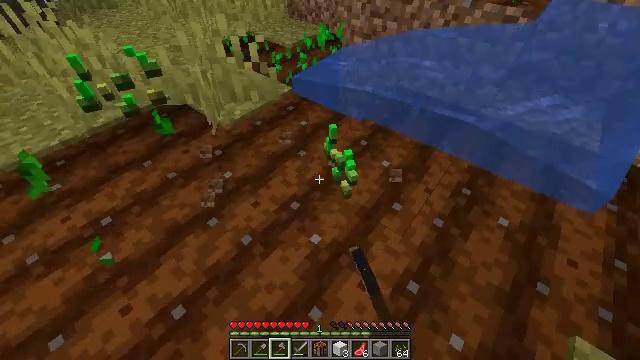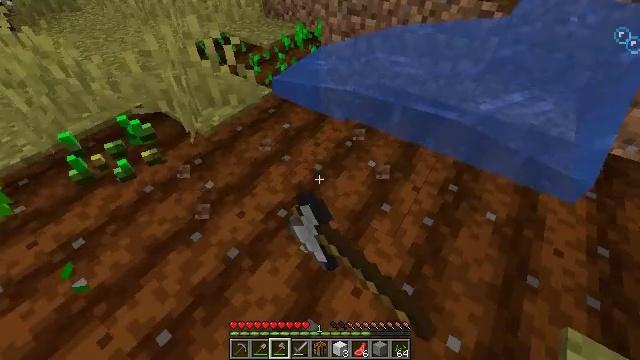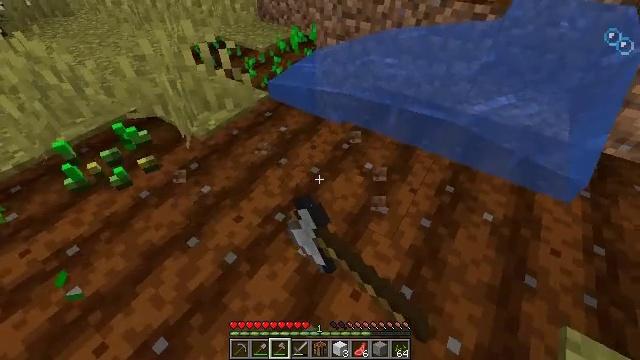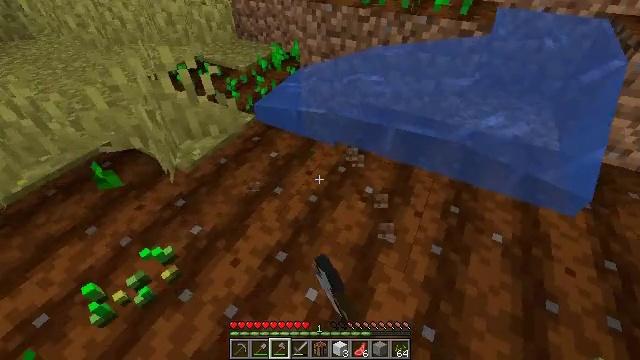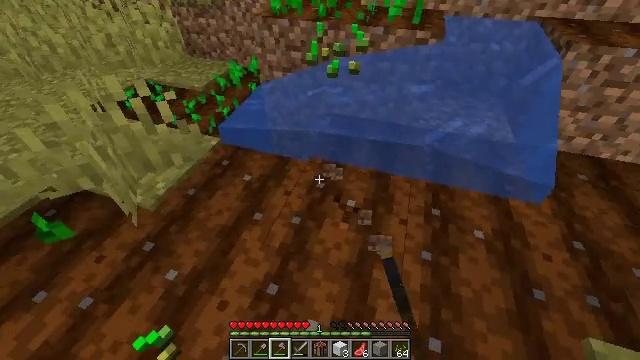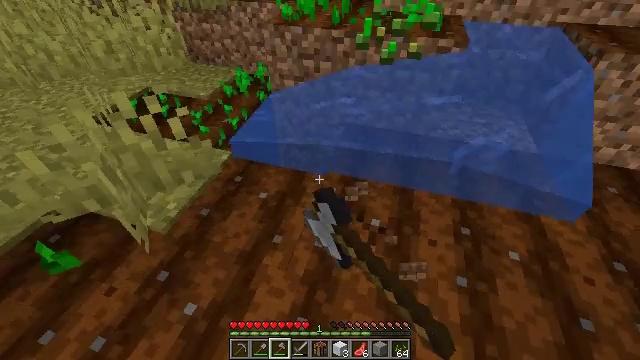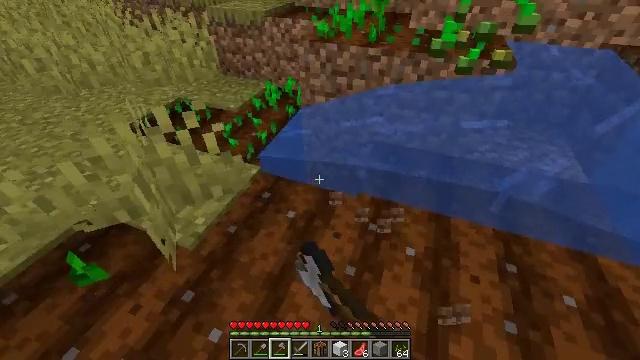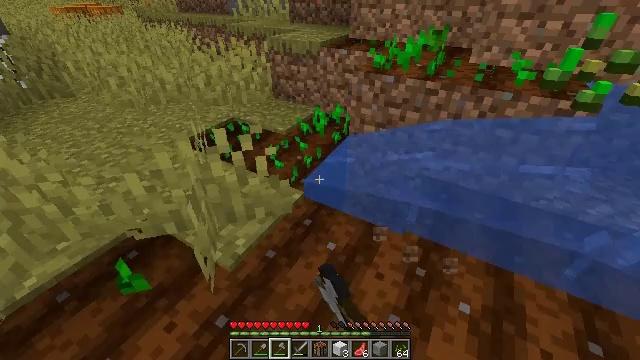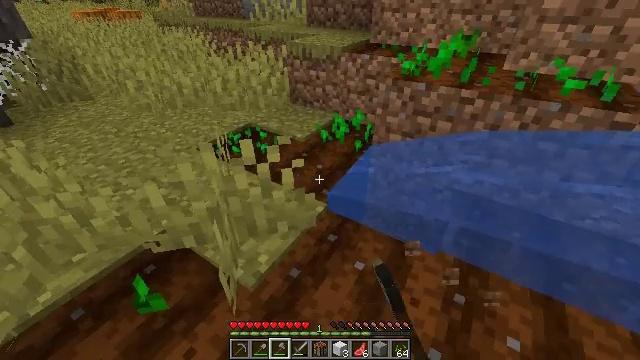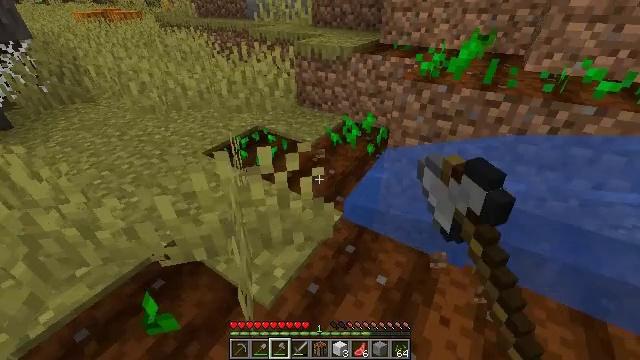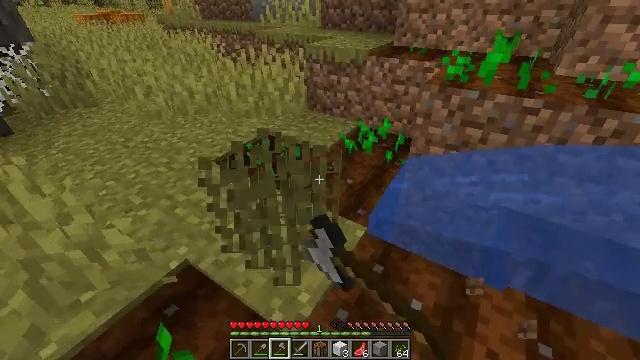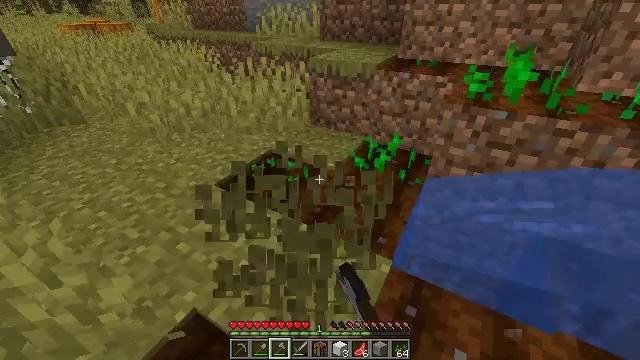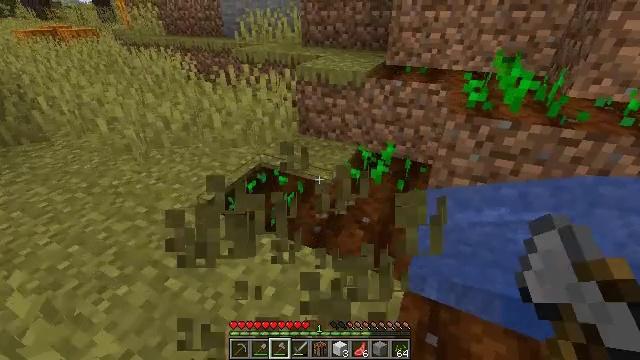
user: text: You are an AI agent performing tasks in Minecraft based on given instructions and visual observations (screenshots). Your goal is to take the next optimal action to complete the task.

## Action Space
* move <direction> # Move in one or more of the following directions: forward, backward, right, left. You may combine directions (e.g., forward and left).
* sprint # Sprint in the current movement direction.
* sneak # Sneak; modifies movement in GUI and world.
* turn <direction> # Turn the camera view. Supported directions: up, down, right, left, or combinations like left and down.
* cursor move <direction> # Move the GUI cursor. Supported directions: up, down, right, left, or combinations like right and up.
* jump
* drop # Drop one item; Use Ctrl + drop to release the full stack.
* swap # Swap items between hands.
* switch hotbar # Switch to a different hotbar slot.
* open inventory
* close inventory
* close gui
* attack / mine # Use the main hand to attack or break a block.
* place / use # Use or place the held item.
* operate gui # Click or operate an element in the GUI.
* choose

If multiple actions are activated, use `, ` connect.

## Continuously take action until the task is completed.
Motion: motion action
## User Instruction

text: Gather wheat by left-clicking on it.
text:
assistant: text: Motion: move forward, turn right, attack / mine
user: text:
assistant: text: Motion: move forward and move left, turn right, attack / mine
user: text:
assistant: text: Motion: move forward and move left, turn right and up, attack / mine
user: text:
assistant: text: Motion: move forward and move left, turn right and up, attack / mine
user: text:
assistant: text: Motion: move forward and move left, attack / mine
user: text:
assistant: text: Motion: move forward and move left, turn left and up, attack / mine
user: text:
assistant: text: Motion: move forward and move left, turn left and up, attack / mine
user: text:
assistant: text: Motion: move forward and move left, turn left, attack / mine
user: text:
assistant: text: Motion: move forward and move left, attack / mine
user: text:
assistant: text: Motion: move forward and move left, attack / mine
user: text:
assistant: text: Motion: move forward and move left, turn right and up, attack / mine
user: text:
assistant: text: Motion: move forward and move left, turn right, attack / mine
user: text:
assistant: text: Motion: attack / mine